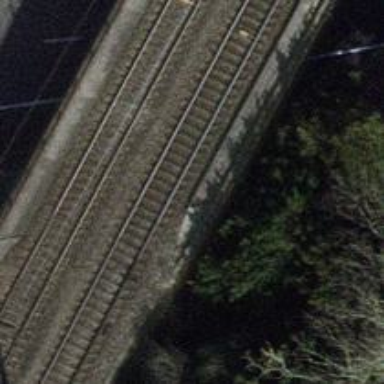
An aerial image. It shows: Bridge with single railway track electrified by contact line.